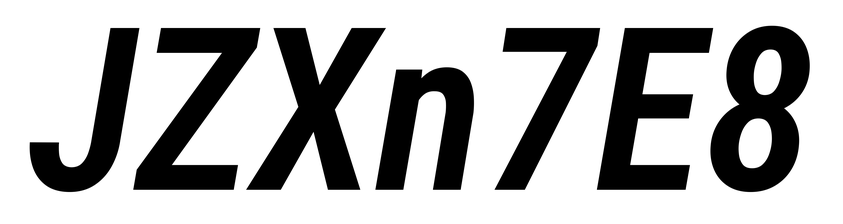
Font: Roboto-Italic_Condensed_SemiBold_Italic